Question: I have started on this fiddle using CSS:
'''
.cont {
border:1px solid #F36F25;
}
.ticketnumber {
display:inline-block;
}
.status {
display:inline-block;
}
.summary {
display:inline-block;
float:left;
}
.last_updated {
display:inline-block;
float:right;
}
.box {
}
'''
<URL>
i want to create something that looks like this image:

how can i achieve this in the easiest way?
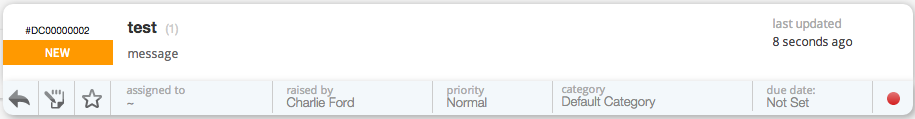
Answer: //HTML BLOCK
'''
<div class="cont">
<div class="header_box">
<div class="ticket_box">
<div class="ticketnumber">ID#<PHONE></div>
<div class="summary">Subject: Grumpy Cat</div>
<div class="summary">Summary: blaahh</div>
</div>
<div class="summary_box">
<div class="last_updated">10 minutes ago</div>
<div class="status"></div>
</div>
</div>
<div class="wrapper_box">
<div class="box"></div>
<div class="box"></div>
<div class="box"></div>
<div class="box"></div>
<div class="box"></div>
</div>
</div>
'''
//CSS BLOCK
'''
.cont {
display: flex;
display: -webkit-flex;
height: 200px;
border-radius: 5px;
flex-direction: column;
-webkit-flex-direction: column;
border: 1px solid #dddddd;
box-shadow: 0 1px 5px rgba(0,0,0,.6);
-webkit-box-shadow: 0 1px 5px rgba(0,0,0,.6);
}
.header_box{
display: flex;
display: -webkit-flex;
flex: 1;
-webkit-flex: 1;
font-size: 12px;
}
.wrapper_box{
display: flex;
display: -webkit-flex;
flex: 2;
-webkit-flex: 2;
}
.ticket_box{
display: flex;
display: -webkit-flex;
flex: 6;
-webkit-flex: 6;
flex-direction: column;
-webkit-flex-direction: column;
justify-content: center;
-webkit-justify-content: center;
align-items: flex-start;
-webkit-align-items: flex-start;
margin: 10px 10px;
}
.summary_box{
display: flex;
display: -webkit-flex;
flex: 4;
-webkit-flex: 4;
flex-direction: column;
-webkit-flex-direction: column;
justify-content: center;
-webkit-justify-content: center;
align-items: flex-end;
-webkit-align-items: flex-end;
margin: 10px 10px;
}
.ticketnumber {
display: flex;
display: -webkit-flex;
}
.summary {
display: flex;
display: -webkit-flex;
}
.last_updated {
display: flex;
display: -webkit-flex;
}
.status {
display: flex;
display: -webkit-flex;
height: 15px;
width: 15px;
margin: 10px 0px;
border-radius: 50%;
background: red;
}
.box {
display: flex;
display: -webkit-flex;
flex: 1;
-webkit-flex: 1;
justify-content: center;
-webkit-justify-content: center;
align-items: center;
-webkit-align-items: center;
border: 10px solid #f3f3f3;
margin: 5px 5px;
background: #ccc;
background: url(http://www.freeallimages.com/wp-content/uploads/2014/09/grumpy-cat-no-1.jpg) no-repeat;
background-size: cover;
-webkit-background-size: cover;
background-position: center;
-webkit-background-position: center;
color: #fff;
}
'''